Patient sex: M
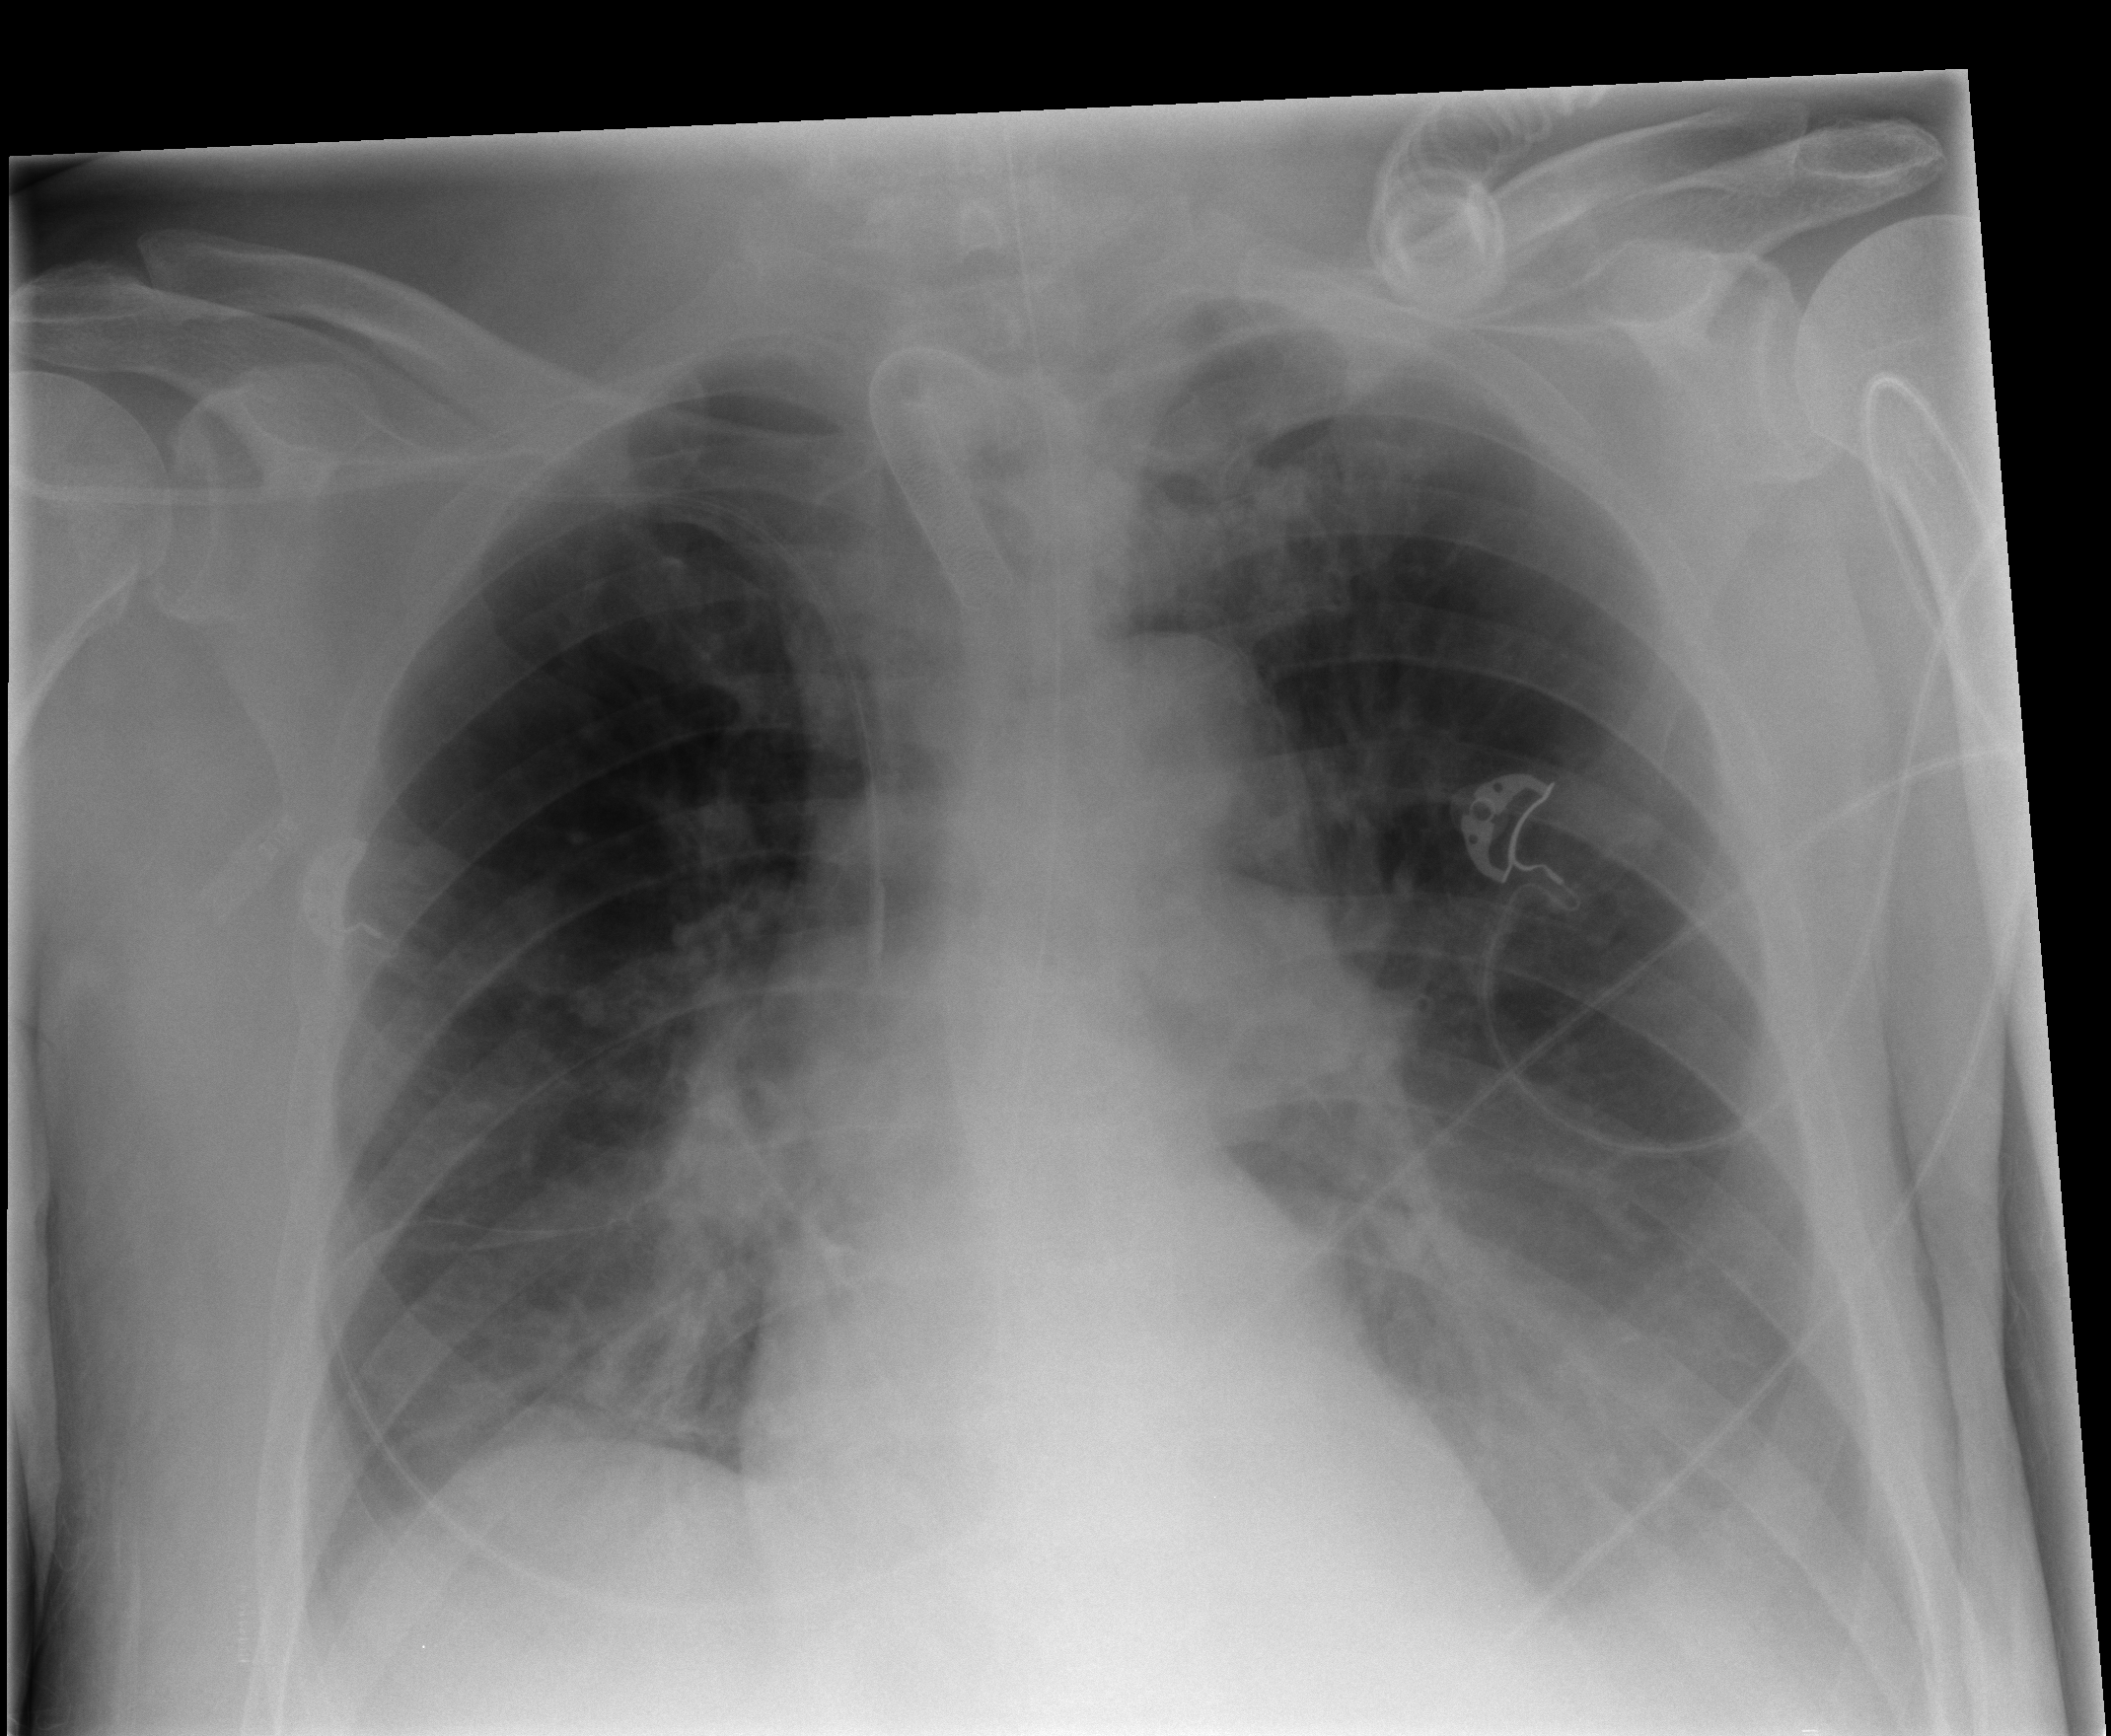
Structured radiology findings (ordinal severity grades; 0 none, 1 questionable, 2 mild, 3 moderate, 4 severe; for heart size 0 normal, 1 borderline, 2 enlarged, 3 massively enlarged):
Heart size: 0
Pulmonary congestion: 0
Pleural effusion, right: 2
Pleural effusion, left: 2
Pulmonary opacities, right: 0
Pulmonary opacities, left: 0
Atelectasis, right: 2
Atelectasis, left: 2